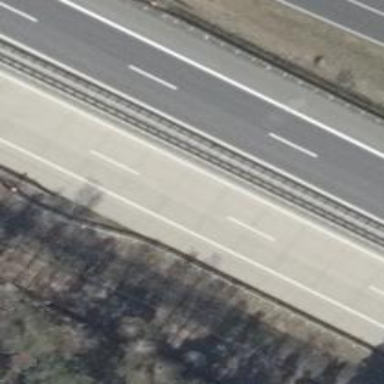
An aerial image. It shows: Concrete motorway.